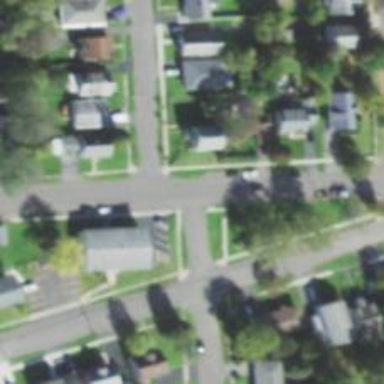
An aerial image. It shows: Unclassified road surrounded by residential properties.